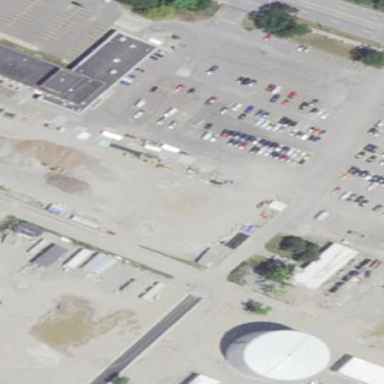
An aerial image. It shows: Parking area.